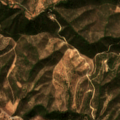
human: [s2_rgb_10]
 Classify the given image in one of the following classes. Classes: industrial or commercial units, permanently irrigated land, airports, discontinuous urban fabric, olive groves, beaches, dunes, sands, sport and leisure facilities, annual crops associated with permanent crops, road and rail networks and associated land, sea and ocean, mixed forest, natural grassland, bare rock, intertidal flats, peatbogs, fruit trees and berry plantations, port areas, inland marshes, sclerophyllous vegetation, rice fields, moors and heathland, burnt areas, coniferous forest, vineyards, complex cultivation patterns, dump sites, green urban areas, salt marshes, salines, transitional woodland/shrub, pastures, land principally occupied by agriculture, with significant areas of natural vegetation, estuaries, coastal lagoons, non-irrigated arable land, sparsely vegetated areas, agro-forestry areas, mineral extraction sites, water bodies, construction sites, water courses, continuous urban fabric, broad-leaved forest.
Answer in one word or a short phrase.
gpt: land principally occupied by agriculture, with significant areas of natural vegetation, broad-leaved forest, sclerophyllous vegetation, transitional woodland/shrub